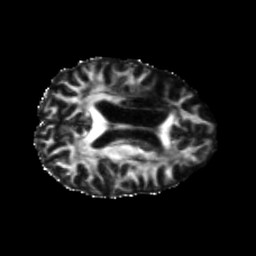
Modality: FA
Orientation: axial
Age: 57
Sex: female
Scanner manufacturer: siemens
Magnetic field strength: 3 T
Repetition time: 5.25 s
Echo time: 0.08 s